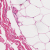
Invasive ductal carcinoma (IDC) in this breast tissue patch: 0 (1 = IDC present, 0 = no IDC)